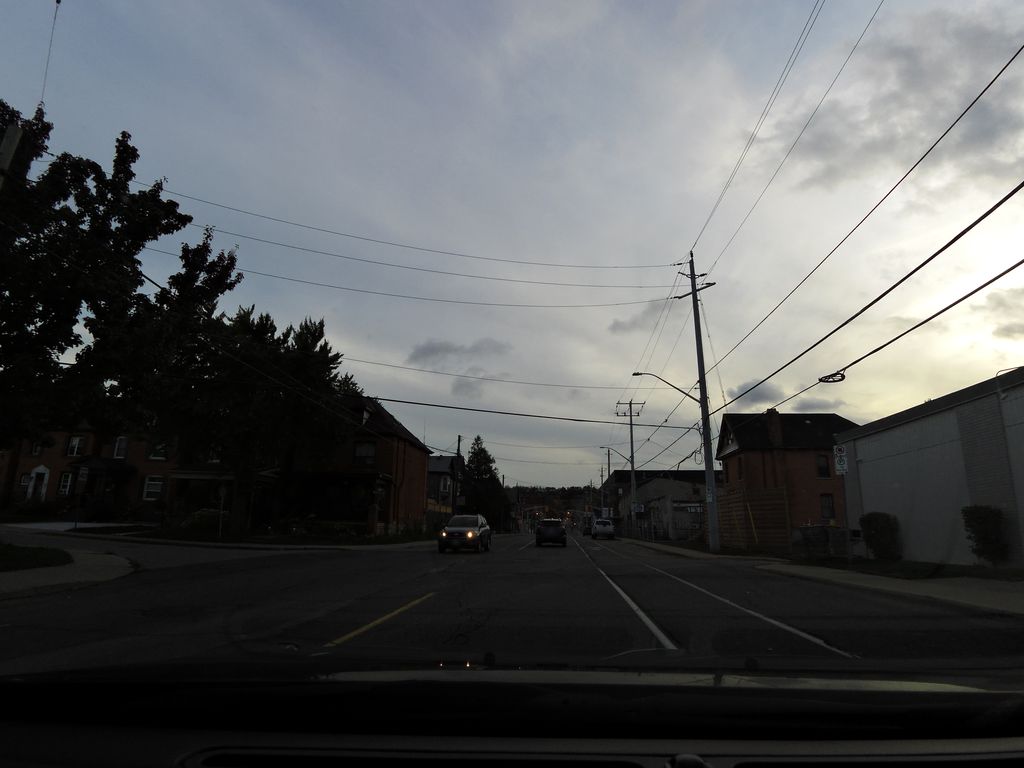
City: hamilton